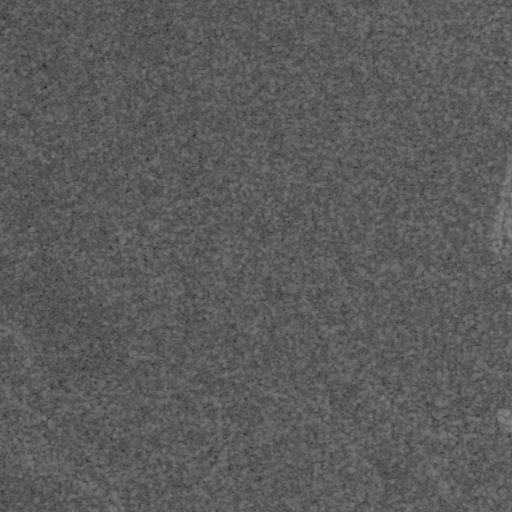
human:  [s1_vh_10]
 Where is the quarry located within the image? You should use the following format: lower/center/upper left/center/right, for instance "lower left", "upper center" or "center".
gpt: The quarry is located in the upper right of the image.
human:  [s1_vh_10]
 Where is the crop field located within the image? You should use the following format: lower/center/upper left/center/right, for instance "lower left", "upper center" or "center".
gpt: There is no crop field in the image.

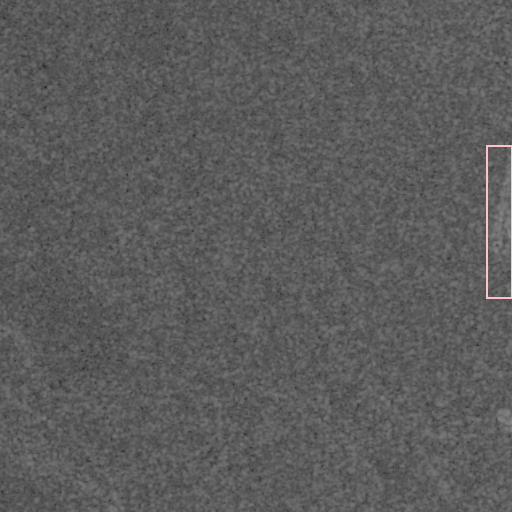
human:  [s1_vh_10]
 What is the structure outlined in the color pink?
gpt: The structure outlined in pink is a quarry.
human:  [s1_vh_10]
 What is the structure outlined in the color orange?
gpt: There is no orange outline.